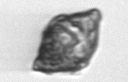
Label: Kryptoperidinium_triquetrum